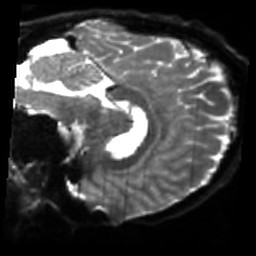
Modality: sbref
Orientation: sagittal
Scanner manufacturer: siemens
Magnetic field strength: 3 T
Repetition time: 4 s
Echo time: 0.0594 s